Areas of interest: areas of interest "Sport and cultural"
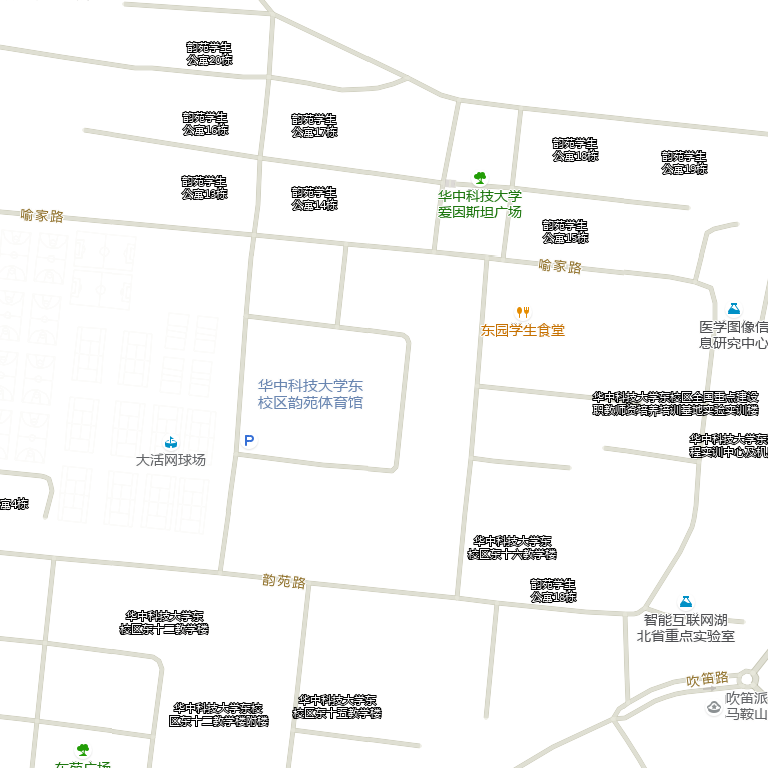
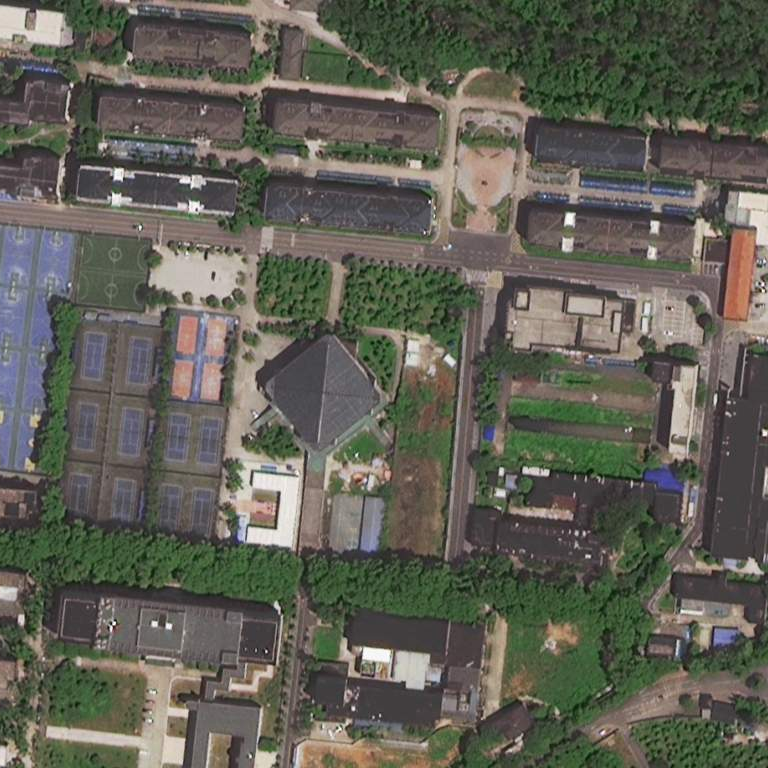